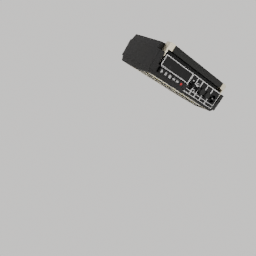
Label: electronics